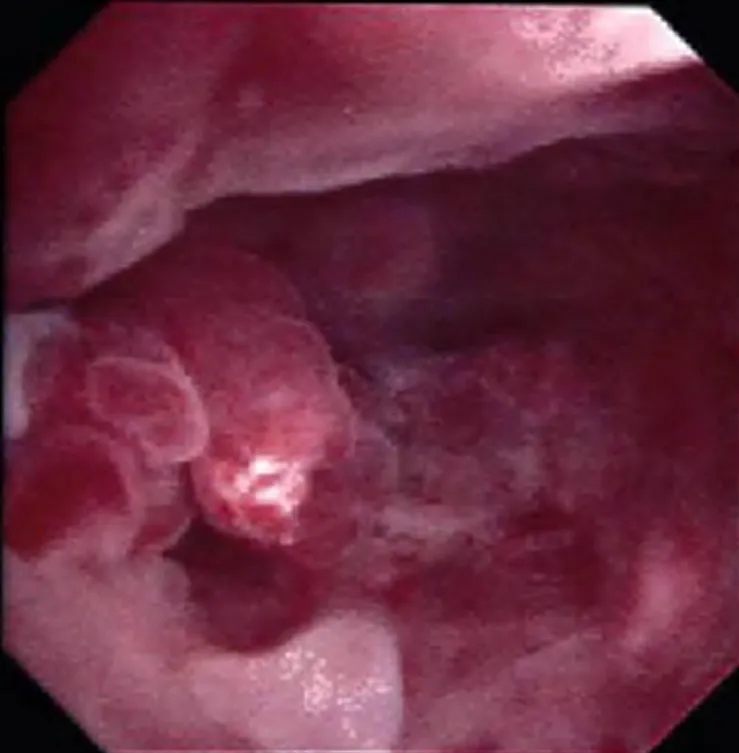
Intraoperative picture of right ureteral mass during retrograde ureteroscopy.
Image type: endoscopy (other_endoscopy)